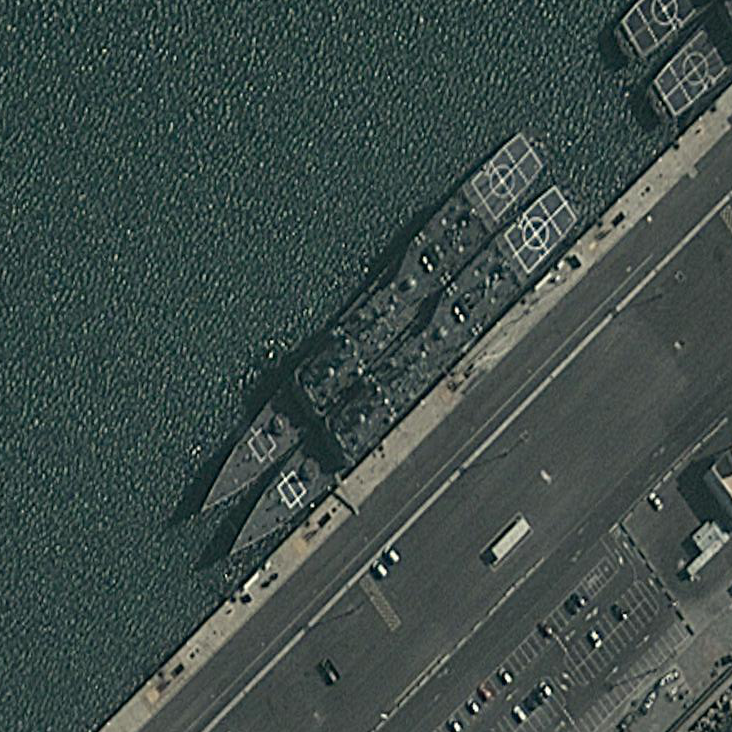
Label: cruiser